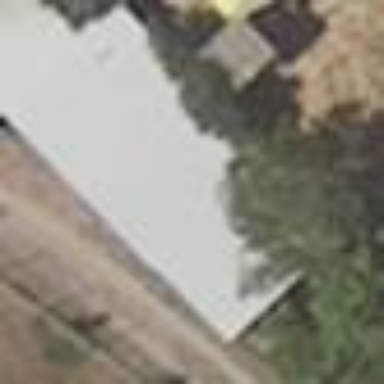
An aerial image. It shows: Shed.